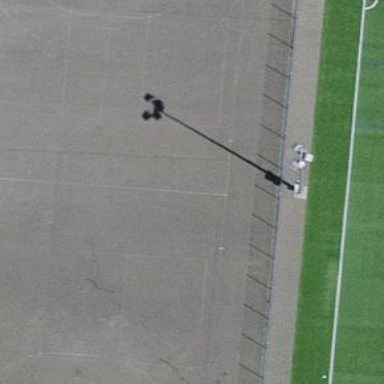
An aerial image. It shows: Asphalt soccer pitch for leisure land.